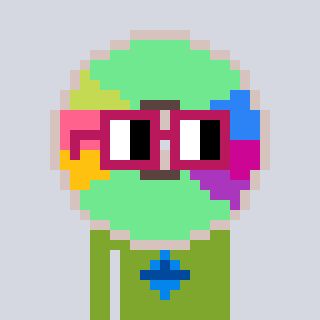
a pixel art character with square dark red glasses, a cd-shaped head and a slimegreen-colored body on a cool background